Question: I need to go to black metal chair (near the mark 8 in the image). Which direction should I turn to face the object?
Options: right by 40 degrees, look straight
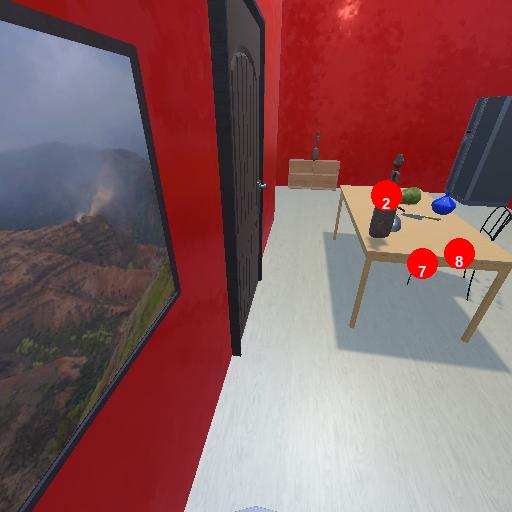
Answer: right by 40 degrees